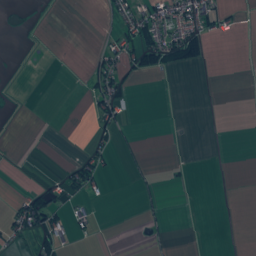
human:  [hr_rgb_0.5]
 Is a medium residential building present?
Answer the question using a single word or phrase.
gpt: yes

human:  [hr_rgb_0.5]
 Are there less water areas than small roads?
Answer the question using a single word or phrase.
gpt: yes

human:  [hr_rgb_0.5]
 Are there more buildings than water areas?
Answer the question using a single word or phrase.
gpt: yes

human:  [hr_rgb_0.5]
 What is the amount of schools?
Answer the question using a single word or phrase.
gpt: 1

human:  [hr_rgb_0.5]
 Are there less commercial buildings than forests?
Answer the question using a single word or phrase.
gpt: yes

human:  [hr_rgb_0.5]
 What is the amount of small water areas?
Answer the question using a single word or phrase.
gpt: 24

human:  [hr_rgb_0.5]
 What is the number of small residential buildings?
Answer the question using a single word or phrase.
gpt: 664

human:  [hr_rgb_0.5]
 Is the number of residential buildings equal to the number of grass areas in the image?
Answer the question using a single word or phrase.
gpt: no

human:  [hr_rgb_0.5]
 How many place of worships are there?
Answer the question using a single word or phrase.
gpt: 1

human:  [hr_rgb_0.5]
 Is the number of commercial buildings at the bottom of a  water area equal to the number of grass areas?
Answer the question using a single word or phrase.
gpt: no

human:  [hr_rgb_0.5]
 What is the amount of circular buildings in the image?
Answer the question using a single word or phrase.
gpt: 2

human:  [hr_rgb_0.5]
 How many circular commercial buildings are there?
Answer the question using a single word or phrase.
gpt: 0

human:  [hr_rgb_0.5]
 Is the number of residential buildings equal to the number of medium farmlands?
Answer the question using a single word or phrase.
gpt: no

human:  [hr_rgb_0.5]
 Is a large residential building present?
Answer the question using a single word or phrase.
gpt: no

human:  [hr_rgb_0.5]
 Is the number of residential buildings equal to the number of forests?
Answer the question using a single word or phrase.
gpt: no

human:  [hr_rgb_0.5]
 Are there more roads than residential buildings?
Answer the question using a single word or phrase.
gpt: no

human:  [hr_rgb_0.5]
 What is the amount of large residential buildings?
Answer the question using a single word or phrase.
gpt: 0

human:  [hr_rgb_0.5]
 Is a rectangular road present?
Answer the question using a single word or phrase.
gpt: no

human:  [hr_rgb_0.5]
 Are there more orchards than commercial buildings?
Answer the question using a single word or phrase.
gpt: no

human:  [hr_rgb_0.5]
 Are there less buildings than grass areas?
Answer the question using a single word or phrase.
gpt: no

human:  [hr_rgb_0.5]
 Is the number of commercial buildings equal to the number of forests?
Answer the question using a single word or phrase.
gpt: no

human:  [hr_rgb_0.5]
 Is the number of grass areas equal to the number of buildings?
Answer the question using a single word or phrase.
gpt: no

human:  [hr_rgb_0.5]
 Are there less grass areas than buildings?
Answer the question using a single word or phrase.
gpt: yes

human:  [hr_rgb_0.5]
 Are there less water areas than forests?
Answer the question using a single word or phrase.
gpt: no

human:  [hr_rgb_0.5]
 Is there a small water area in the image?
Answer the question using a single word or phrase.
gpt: yes

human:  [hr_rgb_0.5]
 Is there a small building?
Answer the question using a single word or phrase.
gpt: yes

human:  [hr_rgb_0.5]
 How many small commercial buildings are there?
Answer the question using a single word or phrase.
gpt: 5

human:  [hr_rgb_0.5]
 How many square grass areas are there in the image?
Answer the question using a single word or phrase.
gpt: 1

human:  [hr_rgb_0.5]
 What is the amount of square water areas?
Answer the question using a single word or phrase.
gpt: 2

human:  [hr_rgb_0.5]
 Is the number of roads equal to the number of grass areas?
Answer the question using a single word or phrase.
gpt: no

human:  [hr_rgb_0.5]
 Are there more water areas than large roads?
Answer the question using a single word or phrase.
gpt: yes

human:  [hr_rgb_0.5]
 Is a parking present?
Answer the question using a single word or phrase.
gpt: yes

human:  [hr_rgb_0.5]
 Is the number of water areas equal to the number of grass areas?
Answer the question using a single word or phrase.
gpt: no

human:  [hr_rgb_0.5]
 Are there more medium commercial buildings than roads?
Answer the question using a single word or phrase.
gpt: no

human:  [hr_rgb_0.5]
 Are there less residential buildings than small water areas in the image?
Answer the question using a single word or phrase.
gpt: no

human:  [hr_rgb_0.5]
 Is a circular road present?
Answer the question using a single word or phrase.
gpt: no